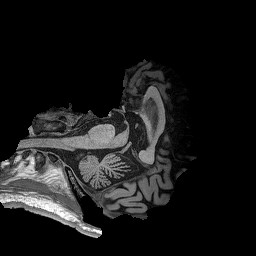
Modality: T1w
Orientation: axial
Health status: healthy